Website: ulta-beauty
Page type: customer-info-address
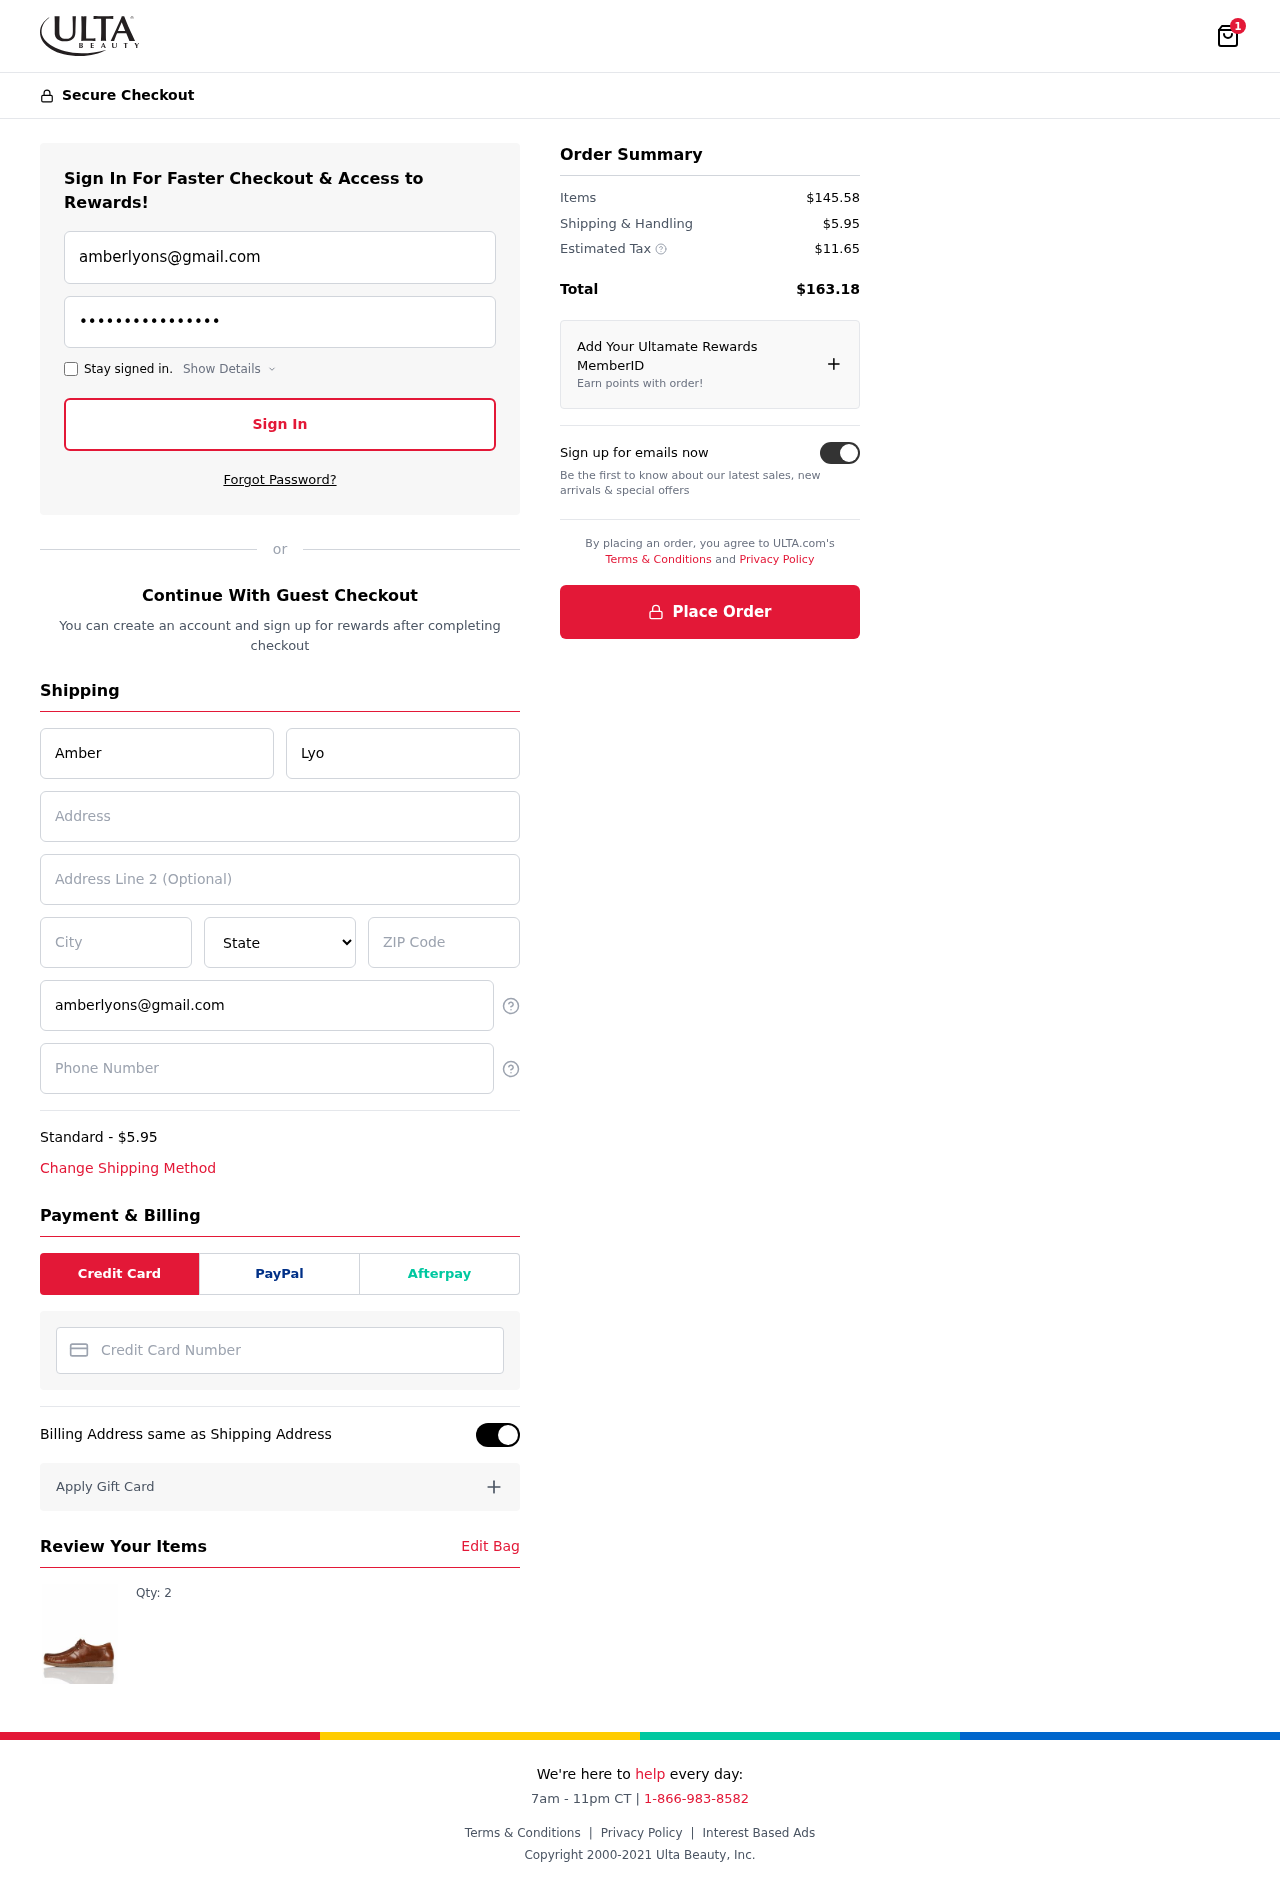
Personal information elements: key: PII_CARD_NUMBER
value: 4257 1099 8575 0364
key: PII_CITY
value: Port Marietown
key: PII_EMAIL
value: amberlyons@gmail.com
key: PII_FIRSTNAME
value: Amber
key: PII_LASTNAME
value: Lyons
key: PII_PHONE
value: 8613047567
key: PII_POSTCODE
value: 36192
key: PII_STATE
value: Montana
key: PII_STREET
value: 385 Jonathan Passage Apt. 099
Product elements: key: PRODUCT1_QUANTITY
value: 2
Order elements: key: ORDER_NUM_ITEMS
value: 1
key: ORDER_SHIPPING_COST
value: $5.95
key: ORDER_ITEMS_TOTAL
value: $145.58
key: ORDER_SHIPPING_COST2
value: $5.95
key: ORDER_TAX
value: $11.65
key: ORDER_TOTAL
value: $163.18